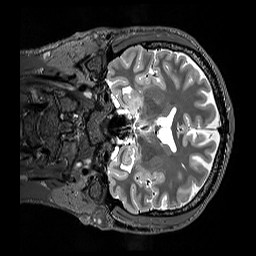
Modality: T2w
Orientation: coronal
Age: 33
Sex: male
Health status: healthy
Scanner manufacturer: siemens
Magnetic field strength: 3 T
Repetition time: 3.2 s
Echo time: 0.568 s